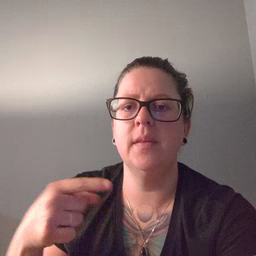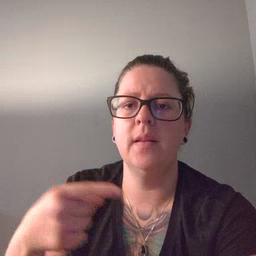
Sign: owie